Interaction volume radius: 5 \u00c5
Interaction volume height: 25 \u00c5
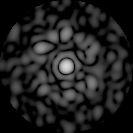
Disorder parameter: 0.7312